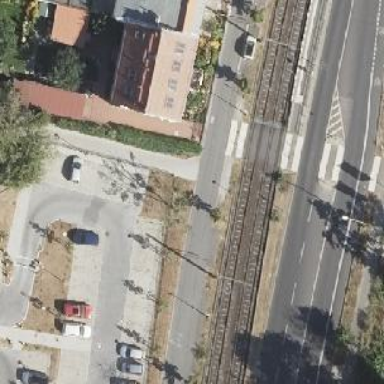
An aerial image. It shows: Tramway with electrified contact lines.